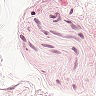
Metastatic tissue present: no